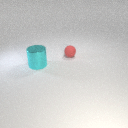
large cyan metal cylinder to the left of small red rubber sphere